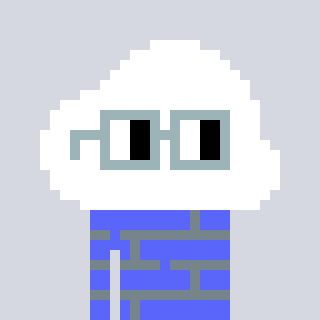
a pixel art character with square dark gray glasses, a cloud-shaped head and a purple-colored body on a cool background